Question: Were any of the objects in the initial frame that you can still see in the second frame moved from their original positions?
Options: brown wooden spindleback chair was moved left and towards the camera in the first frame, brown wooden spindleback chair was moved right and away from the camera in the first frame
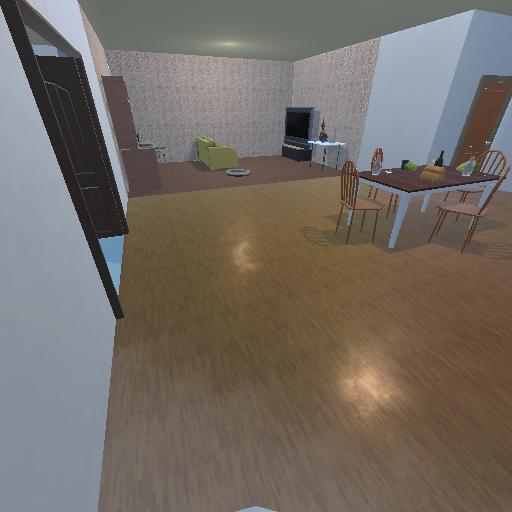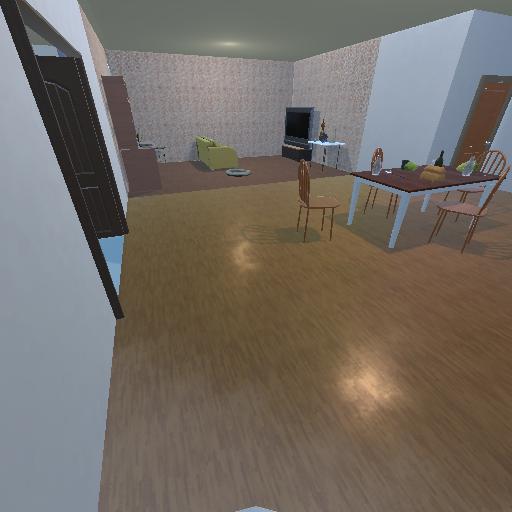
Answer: brown wooden spindleback chair was moved left and towards the camera in the first frame